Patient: sex F, age 35
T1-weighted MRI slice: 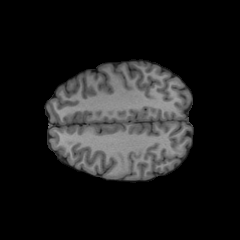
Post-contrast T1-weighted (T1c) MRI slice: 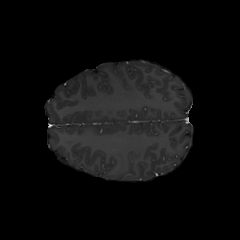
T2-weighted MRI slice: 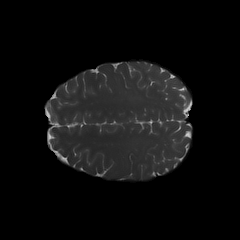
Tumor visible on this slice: no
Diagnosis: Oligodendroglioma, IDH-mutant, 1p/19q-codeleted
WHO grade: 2